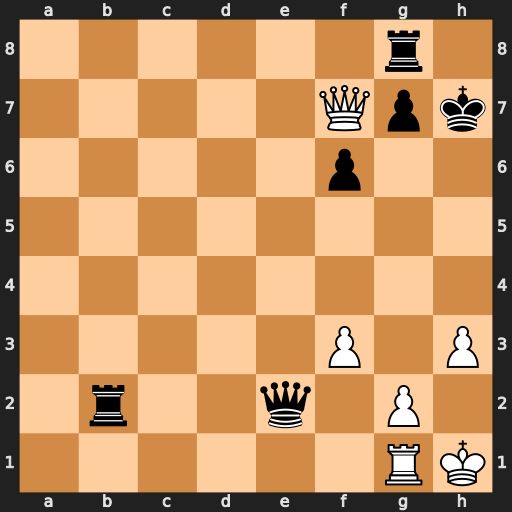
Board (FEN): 6r1/5Qpk/5p2/8/8/5P1P/1r2q1P1/6RK
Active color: w
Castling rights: -
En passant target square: -
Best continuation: Qh5#